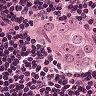
Metastatic tissue present: yes